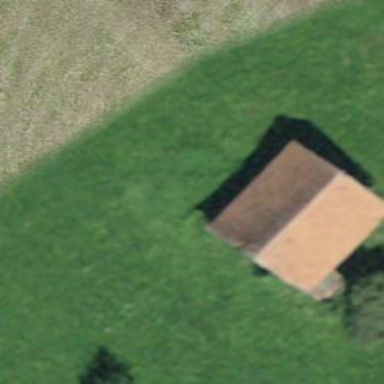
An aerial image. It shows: Shed building.